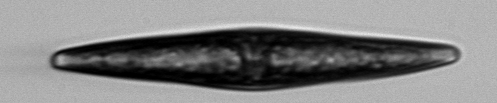
Label: Pleurosigma